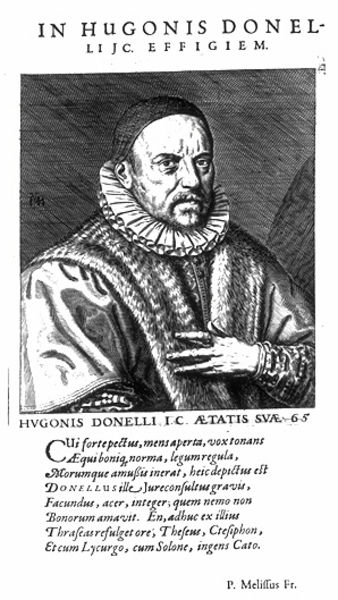
Titel: Bildnis des Hugo Donellus
Künstler: Johann Theodor de Bry
Institution: (Seriendruck)
Schlagwörter: hand, mann, schatten, umhang, weiß, finger, frankreich, geste, grau, hut, licht, mund, nase, ohr, profil, schmuck, schwarz, stirn, zeichnung, blick, haube, alt, bart, kappe, mütze, richter, arm, augen, falten, gesicht, kragen, mensch, pelz, rahmen, vollbart, ärmel, bild, bildnis, halskrause, portrait, porträt, gewand, mantel, adel, blatt, brustbild, kinn, lippen, ohren, puffärmel, renaissance, schultern, seide, fell, kopfbedeckung, holzschnitt, schrift, wangen, papier, italien, grafik, graphik, ernst, inschrift, glanz, pupillen, robe, dreiviertelprofil, ring, foto, name, buch, kohle, druck, schwarzweiss, schraffur, radierung, stich, titel, seite, text, überschrift, adeliger, manschette, scherpe, nerz, krause, gravur, buchdruck, photo, tracht, pelzkragen, pelzmantel, stark, scwarz, her, kupferstich, fellkragen, netz, flugblatt, beschreibung, wort, latein, lateinisch, majuskel, kreuzschraffur, haarnetz, italine, hugo, verbrämt, donelli, in, c, unterschift, hugonis, effigiem, li, melissus, donel, hugonis donelli, jc